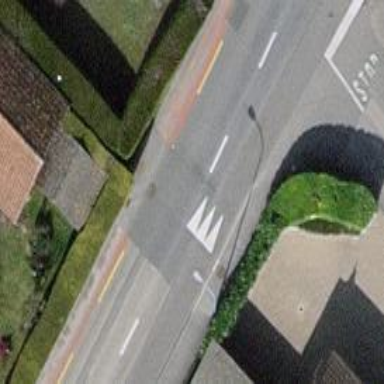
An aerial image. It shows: Traffic hump for calming the traffic.